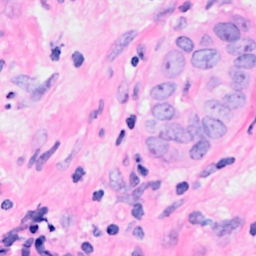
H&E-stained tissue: Breast